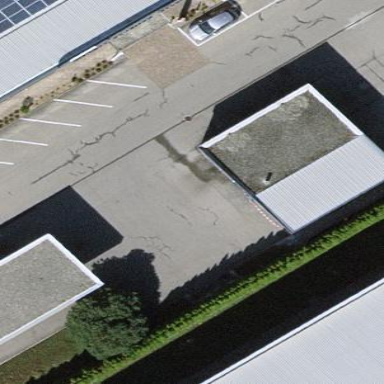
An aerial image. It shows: Building serving as car wash facility.